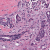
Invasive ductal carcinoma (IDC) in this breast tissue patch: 1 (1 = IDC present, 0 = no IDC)